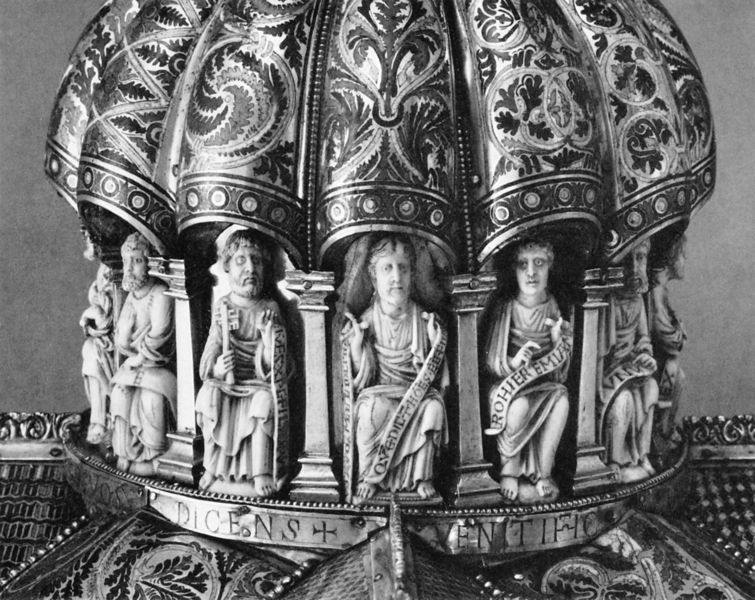
Titel: Das Kuppelreliquiar aus dem Welfenschatz
Institution: Berlin, Staatliche Museen - Preußischer Kulturbesitz
Schlagwörter: sitzen, schmuck, säulen, dach, schirm, muster, ornament, sitzend, personen, krone, schrift, pilaster, figuren, detail, verzierung, metall, foto, verziert, jesus, baldachin, heilige, schlüssel, petrus, schrein, nischen, spruchband, apostel, fürsten, reliquienschrein, geprägt, zwölf apostel, stpruchöband, kronereleiffürstenkirchenfürstenintarsien